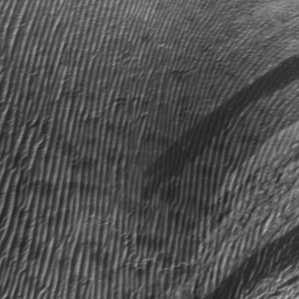
Label: frost